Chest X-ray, AP view. Patient: 51 years old, sex F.
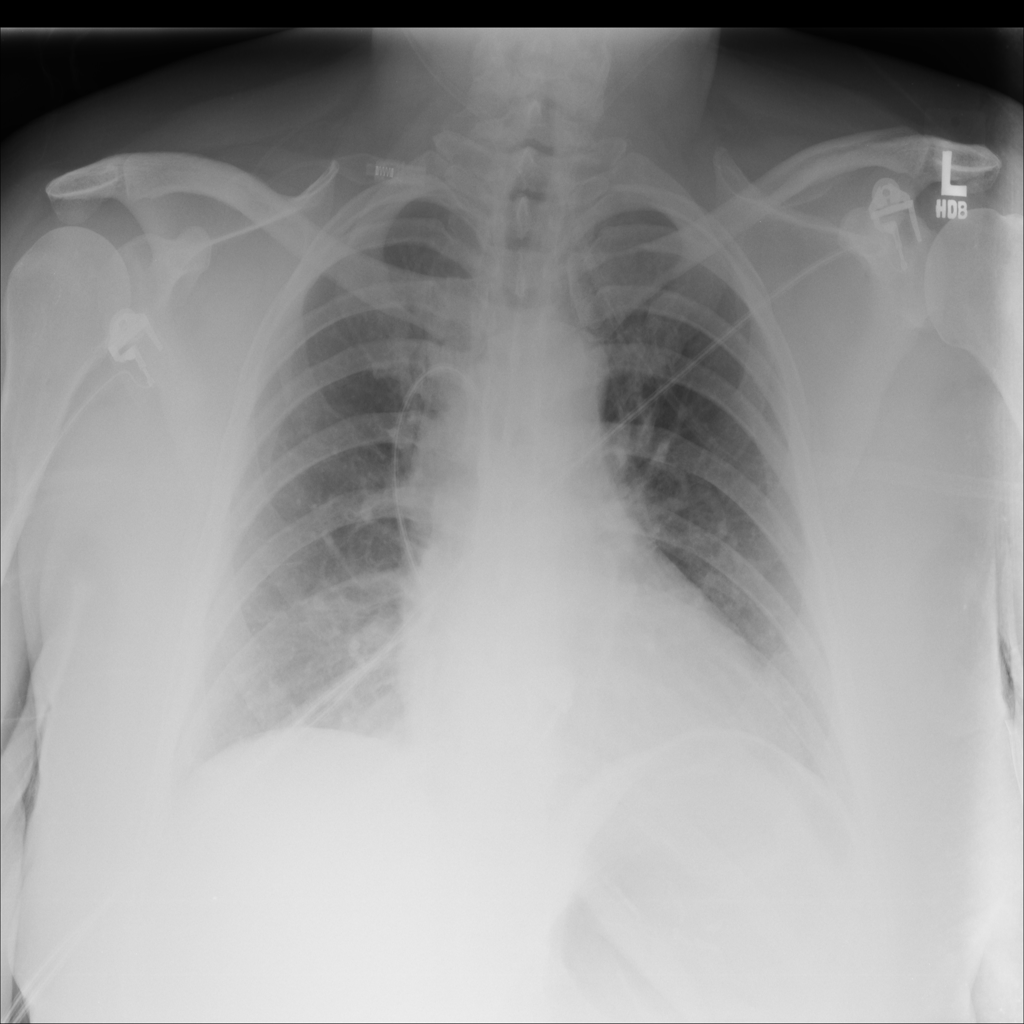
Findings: No Finding